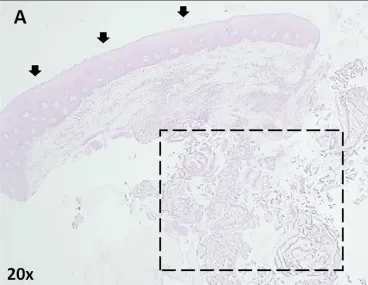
Gastric heterotopia of the hard palate (histological analysis with hematoxylin and eosin staining). A: At a 20x optical magnification, one can see a mucosal fragment from the hard palate, covered by a stratified, squamous, nonkeratinizing epithelium (arrow). Under the epithelium, a lesion is observed in the connective tissue (rectangle).
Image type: pathology (h&e)